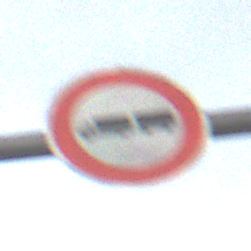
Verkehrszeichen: VerbotLastkraftwagenMitAnhaenger
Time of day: Night
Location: Outdoor (Nature)
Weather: Overcast
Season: NotSpecified
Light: Artificial